Field crop: maize
Growth stage: 1
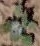
Species: chenopodium